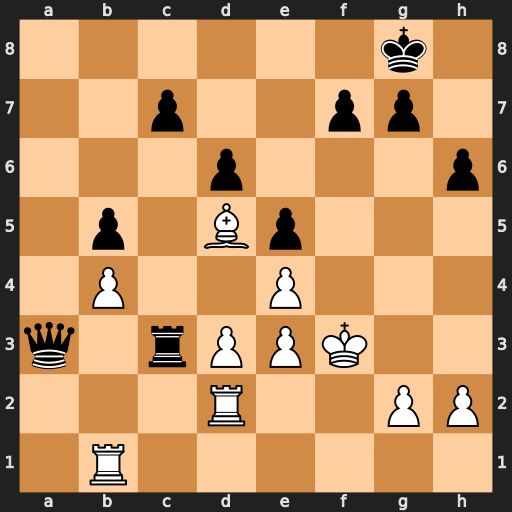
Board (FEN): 6k1/2p2pp1/3p3p/1p1Bp3/1P2P3/q1rPPK2/3R2PP/1R6
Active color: w
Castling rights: -
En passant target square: -
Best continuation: Ra2 Qxa2 Bxa2